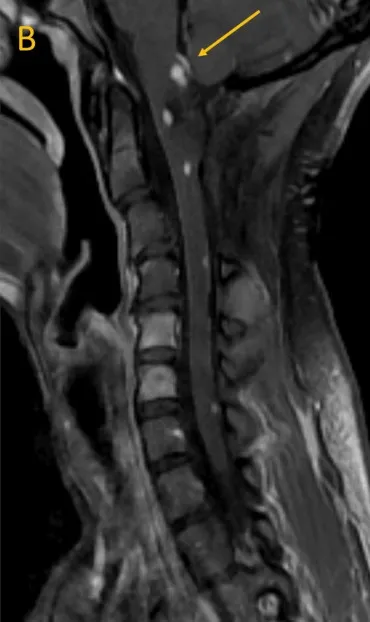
Initial magnetic resonance imaging (MRI) of the cervical spine (T1 post-contrast). (B) Three-month follow-up MRI post the belzutifan treatment showing an interval decrease in size to 5 x 7 x 9 mm (yellow arrow).
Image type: radiology (mri)